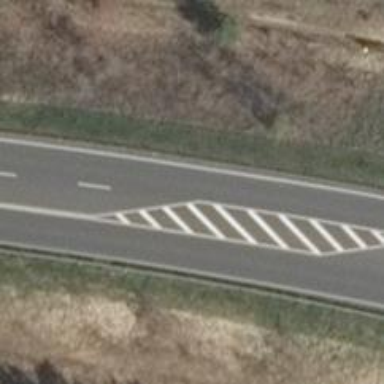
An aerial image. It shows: This is trunk highway with motorroad.